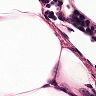
Metastatic tissue present: no